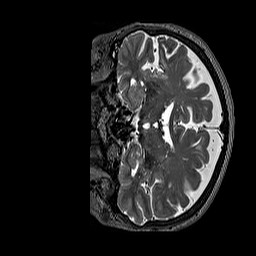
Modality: T2w
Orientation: coronal
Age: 78
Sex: female
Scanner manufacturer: siemens
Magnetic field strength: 3 T
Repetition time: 3.2 s
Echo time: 0.567 s